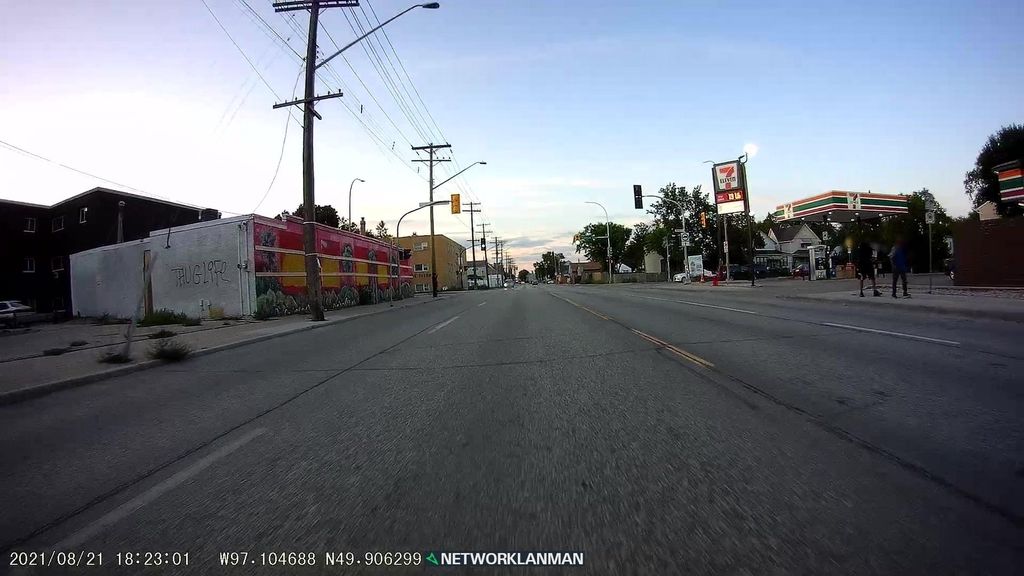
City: winnipeg